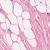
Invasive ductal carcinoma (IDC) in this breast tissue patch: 0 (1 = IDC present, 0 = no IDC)